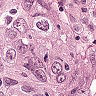
Metastatic tissue present: yes